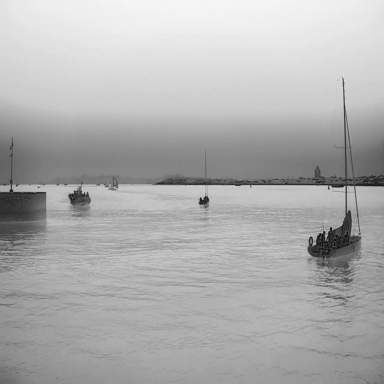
There is a bulk_carrier in the infrared image.